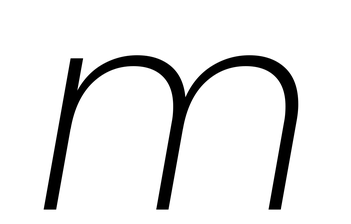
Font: Poppins-ExtraLightItalic